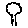
Label: tree